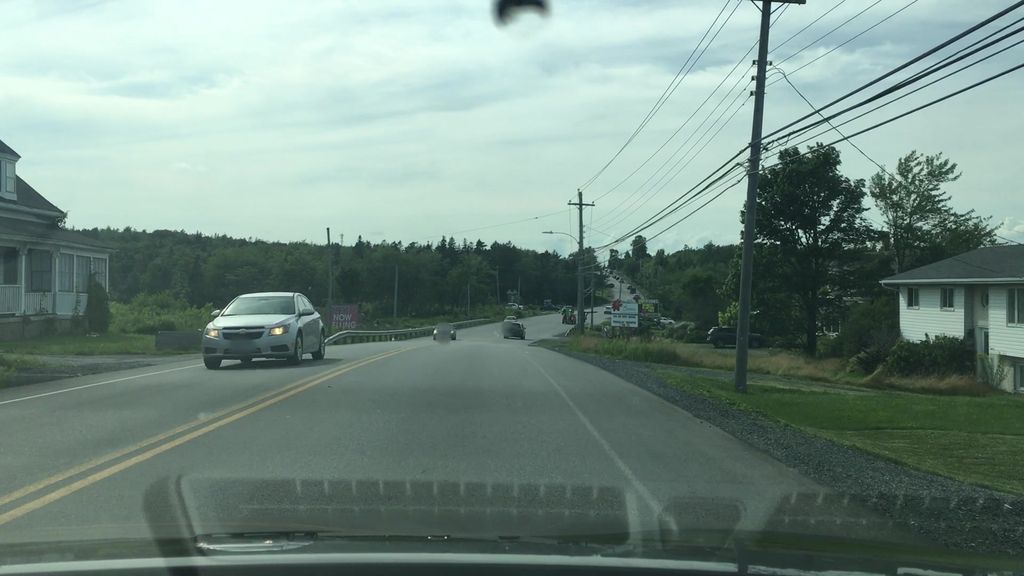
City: halifax